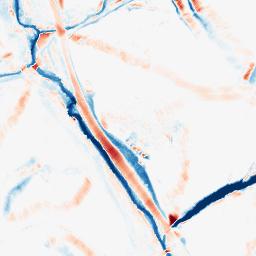
Category: morphological
Decomposition family: morphological_diamond
Decomposition parameters: operation: average
radius: 10
Upsampling method: quintic
Upsampling parameters: scale: 8
Upsampling scale: 8